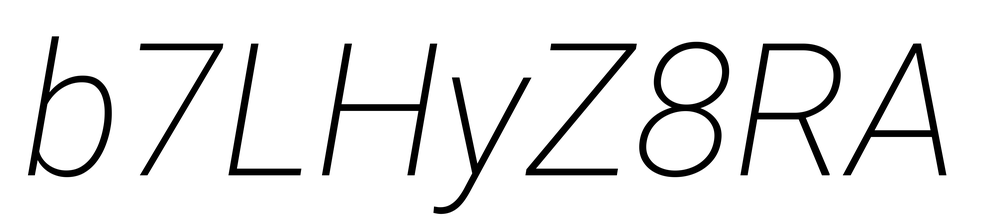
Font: Roboto-Italic_ExtraLight_Italic